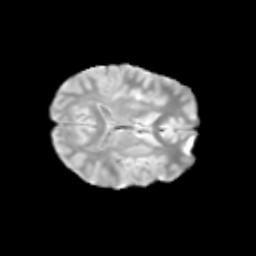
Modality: T2w
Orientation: axial
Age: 10
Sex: male
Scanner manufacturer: siemens
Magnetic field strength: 3 T
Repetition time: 3.8 s
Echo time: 0.07 s